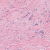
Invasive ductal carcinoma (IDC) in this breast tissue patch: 1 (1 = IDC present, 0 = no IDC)